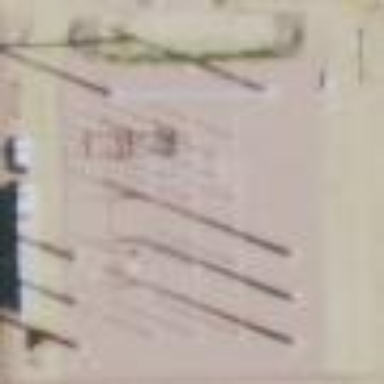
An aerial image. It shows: Power substation.